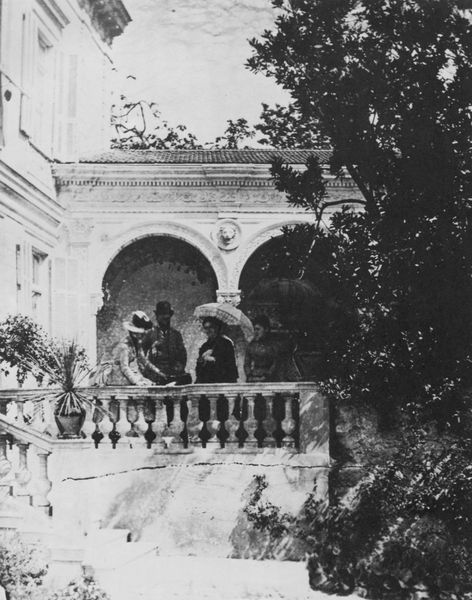
Titel: Russen im Ausland: eine Familie in Italien.
Künstler: Italienischer Photograph
Schlagwörter: baum, blätter, gruppe, himmel, kopf, laub, mann, schatten, weiß, wolken, bäume, frauen, menschen, äste, fenster, frau, grau, hut, hüte, licht, schwarz, dach, haus, schirm, sonnenschirm, tier, leute, zweige, brüstung, sonne, drei, paar, personen, pflanzen, balkon, relief, terrasse, bogen, fassade, giebel, mauer, rundbogen, treppe, geländer, stufen, halle, anbau, foto, fotografie, photographie, bögen, loggia, medaillon, balustrade, schwarzweiß, photo, staude, villa, sims, gesims, frei, laubengang, laube, arkden, kübelpflanze